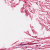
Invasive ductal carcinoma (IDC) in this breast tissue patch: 0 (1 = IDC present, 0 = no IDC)